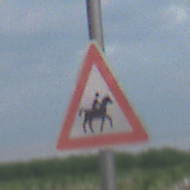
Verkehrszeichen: ReiterLinks
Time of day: SunriseSunset
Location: Outdoor (Nature)
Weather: PartlyCloudy
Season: NotSpecified
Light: Natural